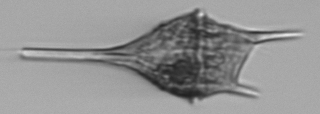
Label: Tripos_lineatus